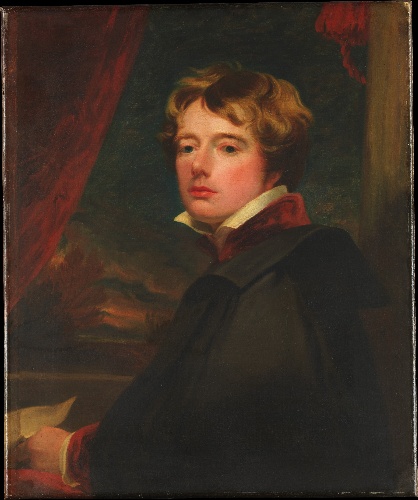
Title: Self-Portrait
Artist: George Henry Harlow
Artist bio: British, London 1787–1819 London
Object type: Painting
Classification: Paintings
Medium: Oil on canvas
Dimensions: 30 x 25 in. (76.2 x 63.5 cm)
Department: European Paintings
Credit line: Gift of George A. Hearn, 1895
Accession year: 1895
Repository: Metropolitan Museum of Art, New York, NY
Tags: Men|Self-portraits